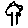
Label: tree